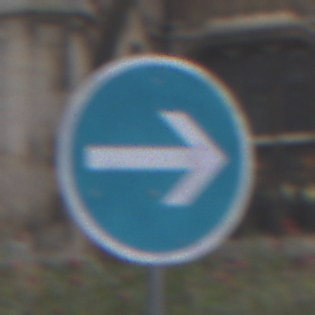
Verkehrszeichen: VorgeschriebeneFahrtrichtungHierRechts
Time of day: Midday
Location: Outdoor (Urban)
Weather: Overcast
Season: NotSpecified
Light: Natural